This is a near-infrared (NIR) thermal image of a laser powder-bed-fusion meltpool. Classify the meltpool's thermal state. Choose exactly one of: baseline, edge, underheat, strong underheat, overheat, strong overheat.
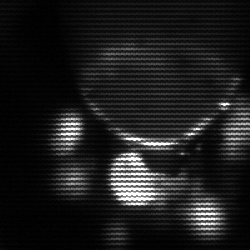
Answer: edge